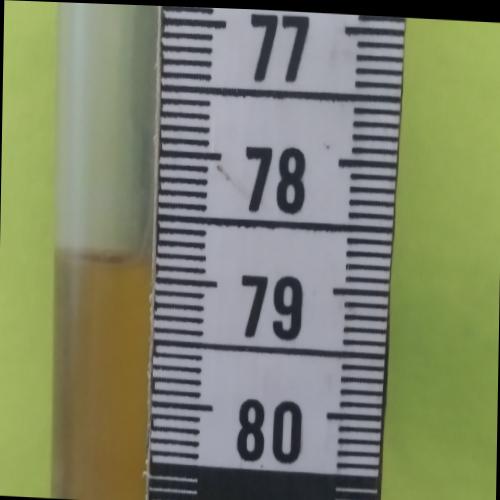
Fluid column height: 78.9 cm